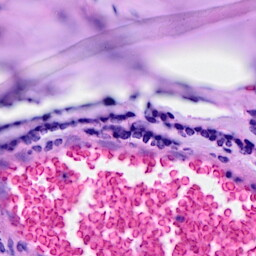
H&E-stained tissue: Breast